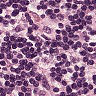
Metastatic tissue present: no